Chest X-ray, AP view. Patient: 24 years old, sex M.
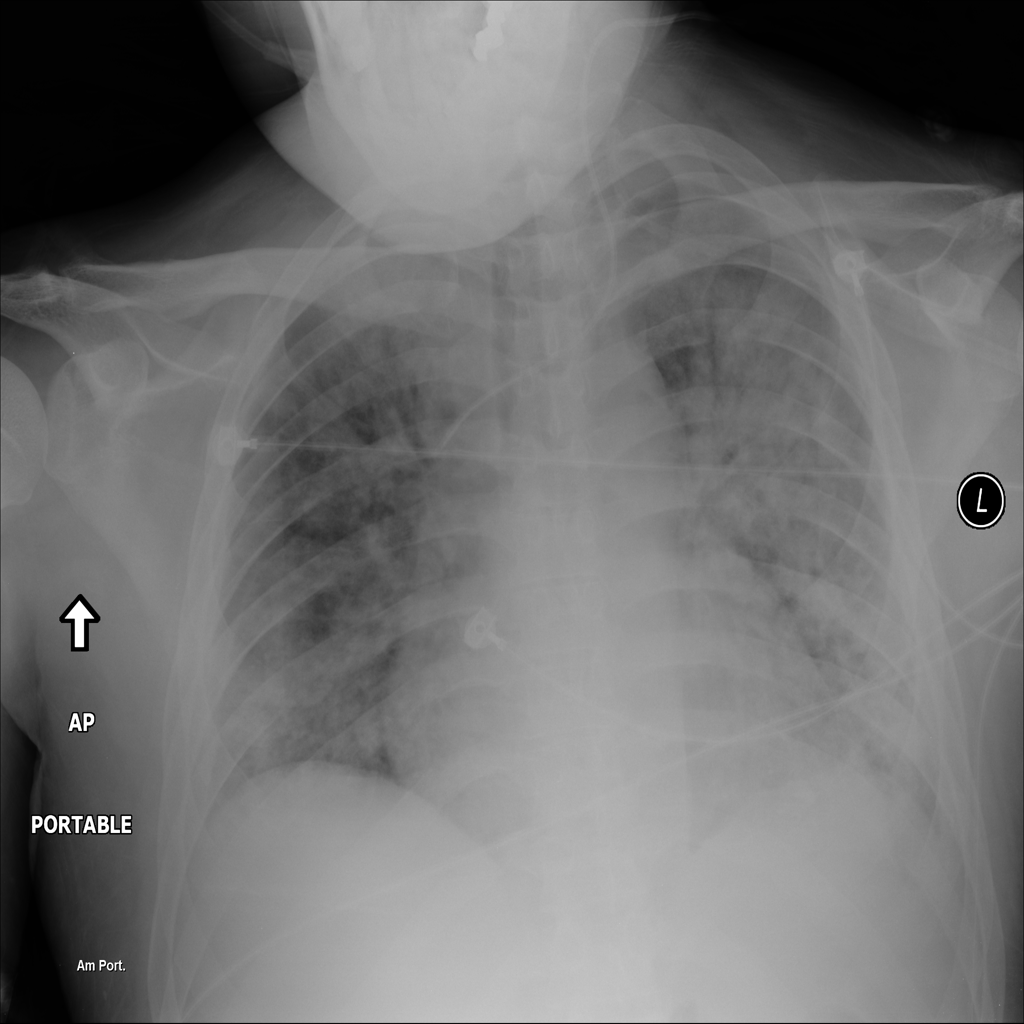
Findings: Infiltration, Pneumonia